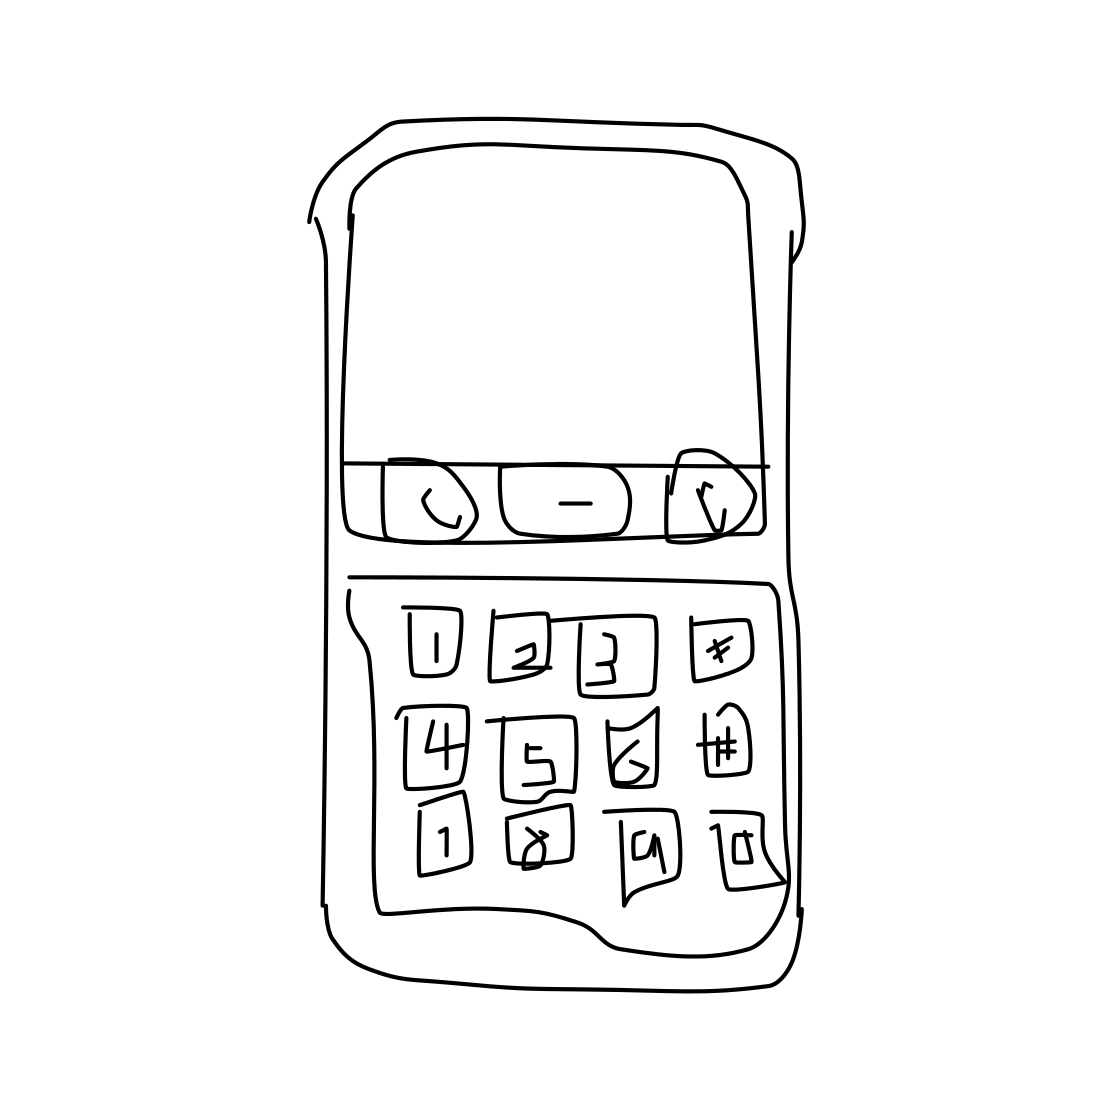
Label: cell phone